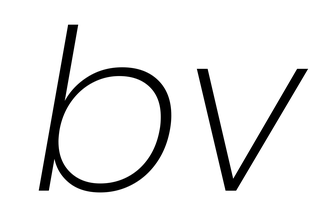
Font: Poppins-ExtraLightItalic